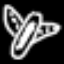
Label: airplane